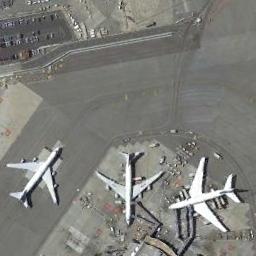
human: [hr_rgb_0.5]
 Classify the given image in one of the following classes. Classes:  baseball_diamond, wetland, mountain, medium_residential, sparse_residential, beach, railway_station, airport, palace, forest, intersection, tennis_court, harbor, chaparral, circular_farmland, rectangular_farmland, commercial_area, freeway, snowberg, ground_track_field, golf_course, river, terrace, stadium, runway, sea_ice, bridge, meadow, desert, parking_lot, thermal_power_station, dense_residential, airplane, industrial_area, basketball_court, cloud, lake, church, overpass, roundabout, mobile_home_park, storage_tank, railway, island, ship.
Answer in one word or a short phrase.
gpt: airplane